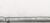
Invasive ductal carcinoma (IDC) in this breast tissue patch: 0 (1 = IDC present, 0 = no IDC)